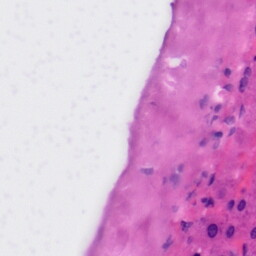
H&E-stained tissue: Liver